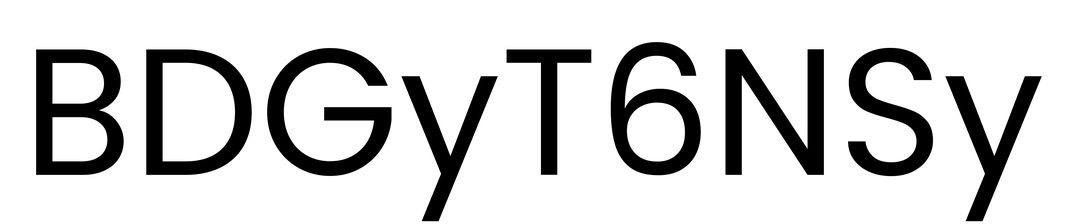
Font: Poppins-Regular